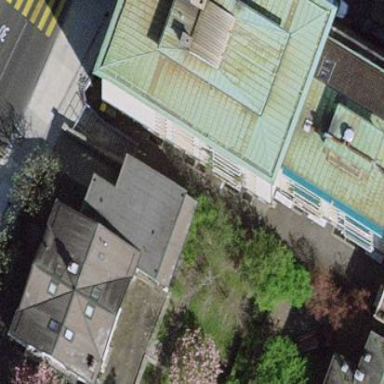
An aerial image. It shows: School.